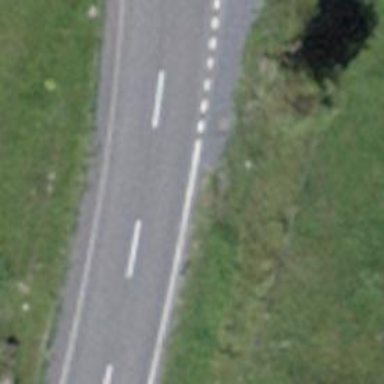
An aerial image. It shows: Primary road with asphalt surface.